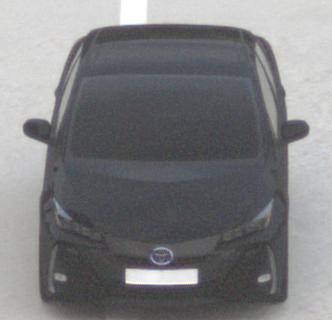
Make: Toyota
Model: Prius 1.8 Plug-In Hybrid
Detailed model: Prius (XW5) Plug-In
Model produced from: 2019/07
Model produced until: 2020/07
Doors: 5
Color: black
Road condition: dry road
Daytime: morning or afternoon
Contrast: low contrast